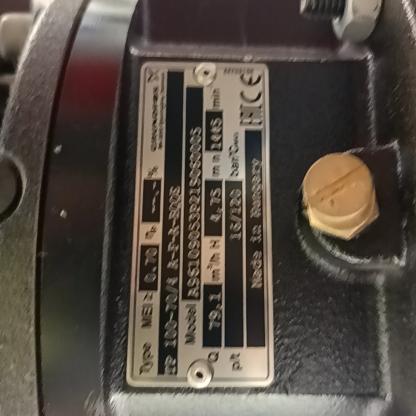
Klasa: tabliczka-znamionowa